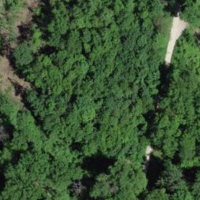
EUNIS habitat code: 41
Species observed at this site:
Geranium robertianum